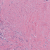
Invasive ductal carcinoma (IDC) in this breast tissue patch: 1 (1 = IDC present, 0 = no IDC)